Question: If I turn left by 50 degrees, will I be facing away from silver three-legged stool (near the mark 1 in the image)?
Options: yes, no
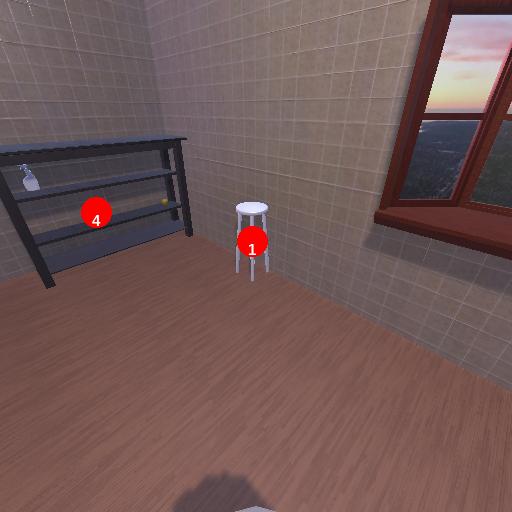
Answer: yes